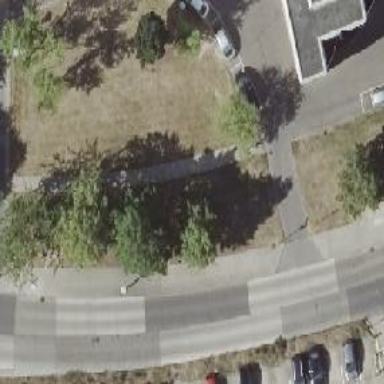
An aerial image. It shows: Concrete footway.